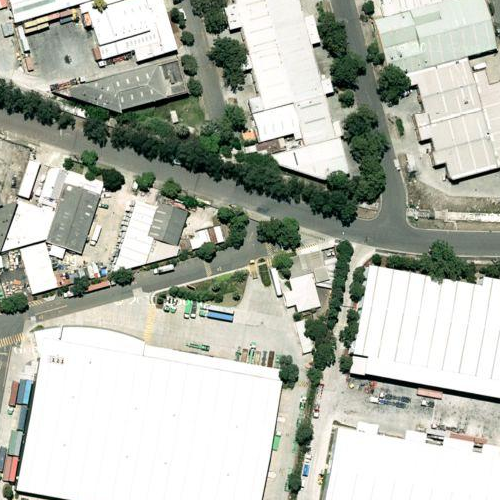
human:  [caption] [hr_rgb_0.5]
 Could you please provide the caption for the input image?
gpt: Some roads with plants on the roadside pass through the industrial area .

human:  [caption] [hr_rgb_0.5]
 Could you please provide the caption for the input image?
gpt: An industrial area with some white buildings densely arranged while some roads goes though .

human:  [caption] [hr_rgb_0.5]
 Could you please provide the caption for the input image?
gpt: An industrial area with some white buildings densely arranged while some roads go through .

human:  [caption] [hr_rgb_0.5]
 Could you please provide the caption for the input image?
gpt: There are some road with green plants on the roadside pass through the industrial area .

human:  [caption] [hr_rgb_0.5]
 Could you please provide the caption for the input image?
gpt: An industrial area with some white buildings while some roads goes through this area .